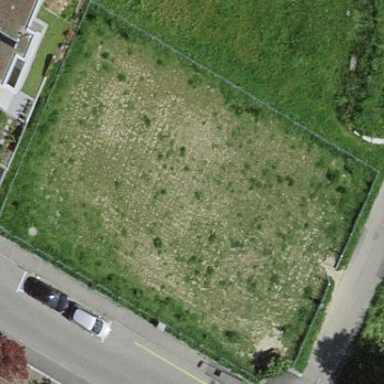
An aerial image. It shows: Dog park for leisure land.